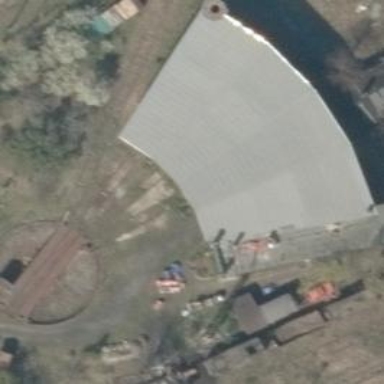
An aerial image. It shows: Abandoned railway yard.